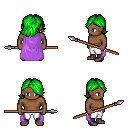
a pixel art fantasy rpg character, male body template, human, dark skin, lavender cape, white pants, green swoop hairstyle, maroon shoes, spear, four views (front, back, left, right), 2x2 character sprite sheet, small pixel art, hard edges, no anti-aliasing